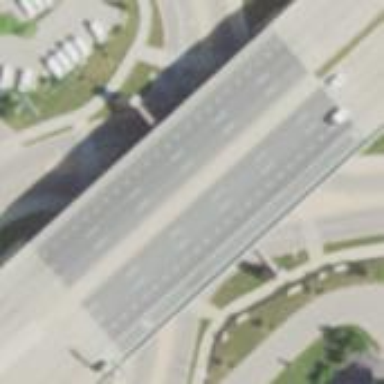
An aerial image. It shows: Man-made bridge.